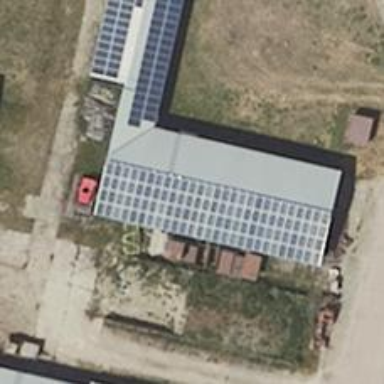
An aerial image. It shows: Solar photovoltaic panel generator producing electricity as small installation.